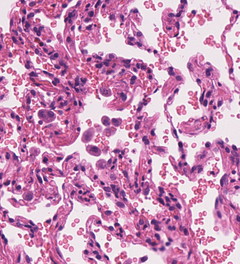
Tumor epithelial tissue: no
Tumor-associated stroma tissue: no
Normal tissue: yes